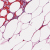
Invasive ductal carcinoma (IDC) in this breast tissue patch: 0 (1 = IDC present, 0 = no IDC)